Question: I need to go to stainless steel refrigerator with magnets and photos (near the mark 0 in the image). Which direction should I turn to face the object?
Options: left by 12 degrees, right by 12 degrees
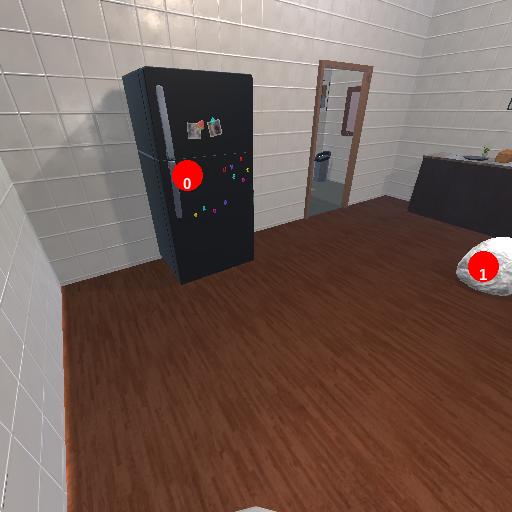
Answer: left by 12 degrees